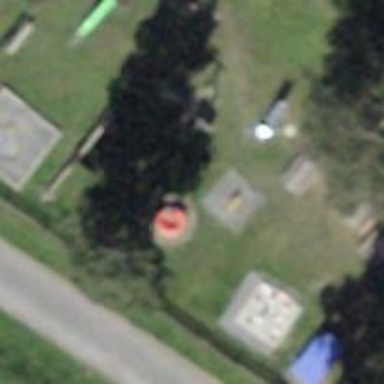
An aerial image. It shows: Springy playground.